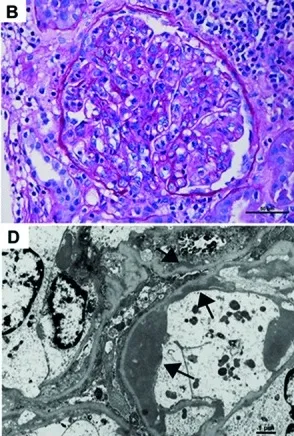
Kidney biopsy findings of immune complex-mediated glomerulonephritis and time course of disease. B: Global endocapillary proliferation without crescent formation is seen on high-power light microscopy (PAS stain, 400x).
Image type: pathology (pas)